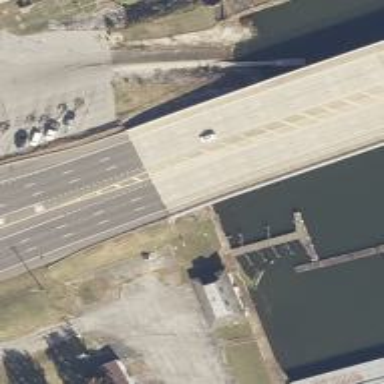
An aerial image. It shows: Bridge on trunk highway.